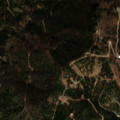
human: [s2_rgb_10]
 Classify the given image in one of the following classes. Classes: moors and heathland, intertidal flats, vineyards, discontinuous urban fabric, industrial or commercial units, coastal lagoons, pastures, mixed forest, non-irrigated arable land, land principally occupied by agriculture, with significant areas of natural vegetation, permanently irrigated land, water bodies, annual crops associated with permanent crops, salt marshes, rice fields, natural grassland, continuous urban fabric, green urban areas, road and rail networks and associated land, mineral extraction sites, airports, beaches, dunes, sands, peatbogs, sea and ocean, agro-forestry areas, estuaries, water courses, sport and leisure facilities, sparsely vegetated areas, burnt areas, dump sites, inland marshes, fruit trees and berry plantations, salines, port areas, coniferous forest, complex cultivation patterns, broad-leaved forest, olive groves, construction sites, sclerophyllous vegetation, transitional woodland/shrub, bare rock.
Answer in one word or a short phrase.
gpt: coniferous forest, mixed forest